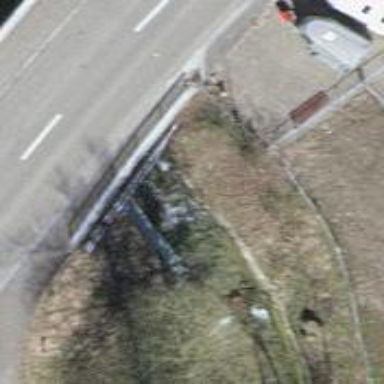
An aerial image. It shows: Culvert tunnel.